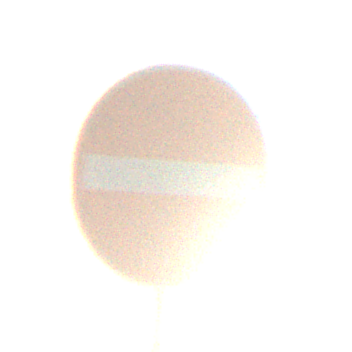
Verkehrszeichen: VerbotDerEinfahrt
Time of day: MorningAfternoon
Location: Outdoor (Suburban)
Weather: PartlyCloudy
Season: NotSpecified
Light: Natural